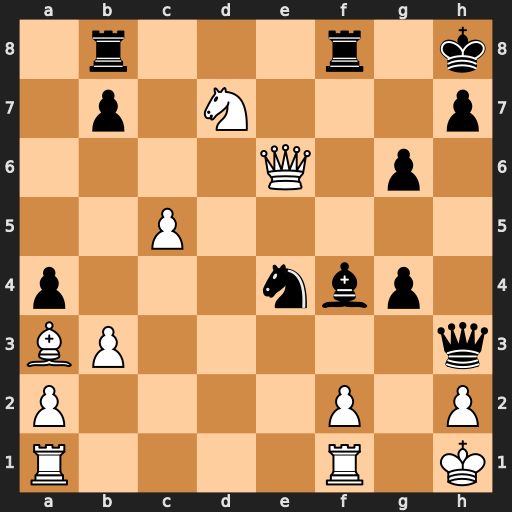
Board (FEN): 1r3r1k/1p1N3p/4Q1p1/2P5/p3nbp1/BP5q/P4P1P/R4R1K
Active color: w
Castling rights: -
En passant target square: -
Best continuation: Bb2+ Nc3 Bxc3+ Qxc3 Qxg4